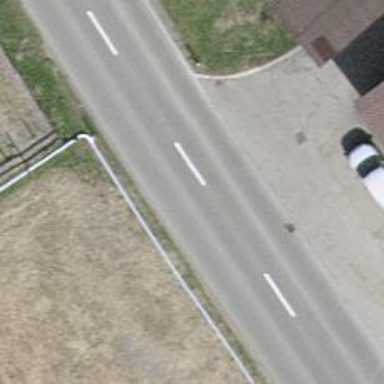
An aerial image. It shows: Tertiary road.